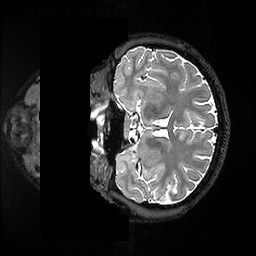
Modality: T2w
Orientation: coronal
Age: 23
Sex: female
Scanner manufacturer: ge
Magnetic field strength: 3 T
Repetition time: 3.202 s
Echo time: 0.0669 s